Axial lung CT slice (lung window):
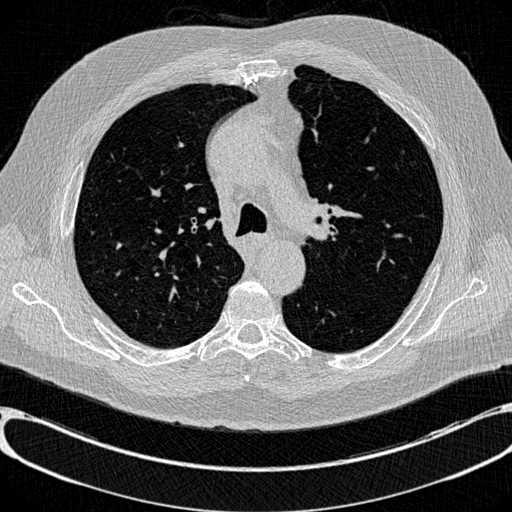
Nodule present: no